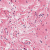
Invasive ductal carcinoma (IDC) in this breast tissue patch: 0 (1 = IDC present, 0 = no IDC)